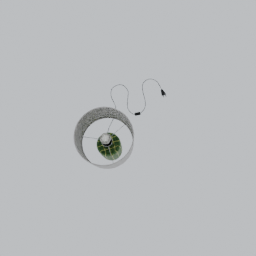
Label: lighting